Interaction volume radius: 10 \u00c5
Interaction volume height: 45 \u00c5
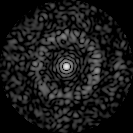
Disorder parameter: 0.8328